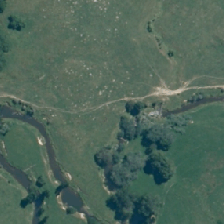
Land cover: low_producing_grassland